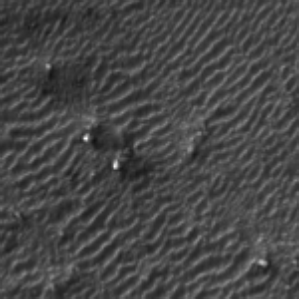
Label: frost